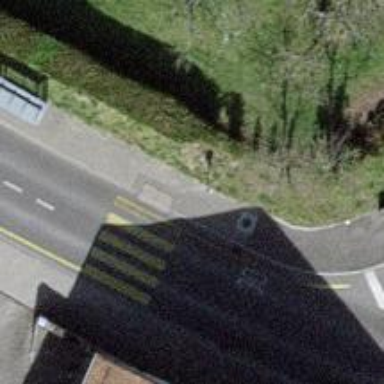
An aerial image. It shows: Zebra crossing on the road.